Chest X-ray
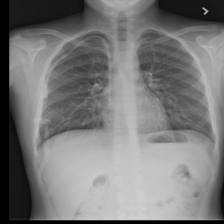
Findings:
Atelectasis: negative
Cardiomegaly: negative
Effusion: negative
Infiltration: positive
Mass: negative
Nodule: negative
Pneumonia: negative
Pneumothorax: negative
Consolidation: negative
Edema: negative
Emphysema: negative
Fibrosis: negative
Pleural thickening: negative
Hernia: negative